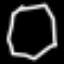
Label: octagon